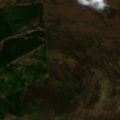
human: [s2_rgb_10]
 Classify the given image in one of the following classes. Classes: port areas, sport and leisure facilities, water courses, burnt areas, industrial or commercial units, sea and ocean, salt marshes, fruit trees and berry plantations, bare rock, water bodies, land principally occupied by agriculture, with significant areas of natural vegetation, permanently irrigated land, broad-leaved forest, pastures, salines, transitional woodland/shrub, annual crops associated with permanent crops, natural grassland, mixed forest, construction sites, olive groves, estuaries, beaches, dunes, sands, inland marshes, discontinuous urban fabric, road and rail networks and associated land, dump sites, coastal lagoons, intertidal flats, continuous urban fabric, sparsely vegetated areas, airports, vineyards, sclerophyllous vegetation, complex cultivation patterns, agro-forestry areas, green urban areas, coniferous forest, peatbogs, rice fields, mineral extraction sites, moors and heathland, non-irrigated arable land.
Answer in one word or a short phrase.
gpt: coniferous forest, moors and heathland, peatbogs